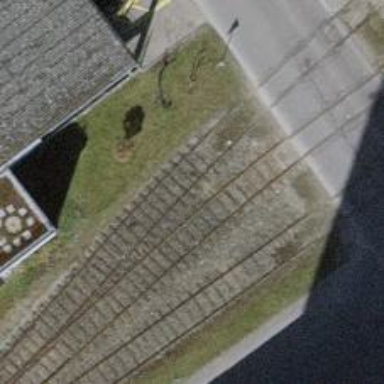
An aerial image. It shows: Single railway spur track.